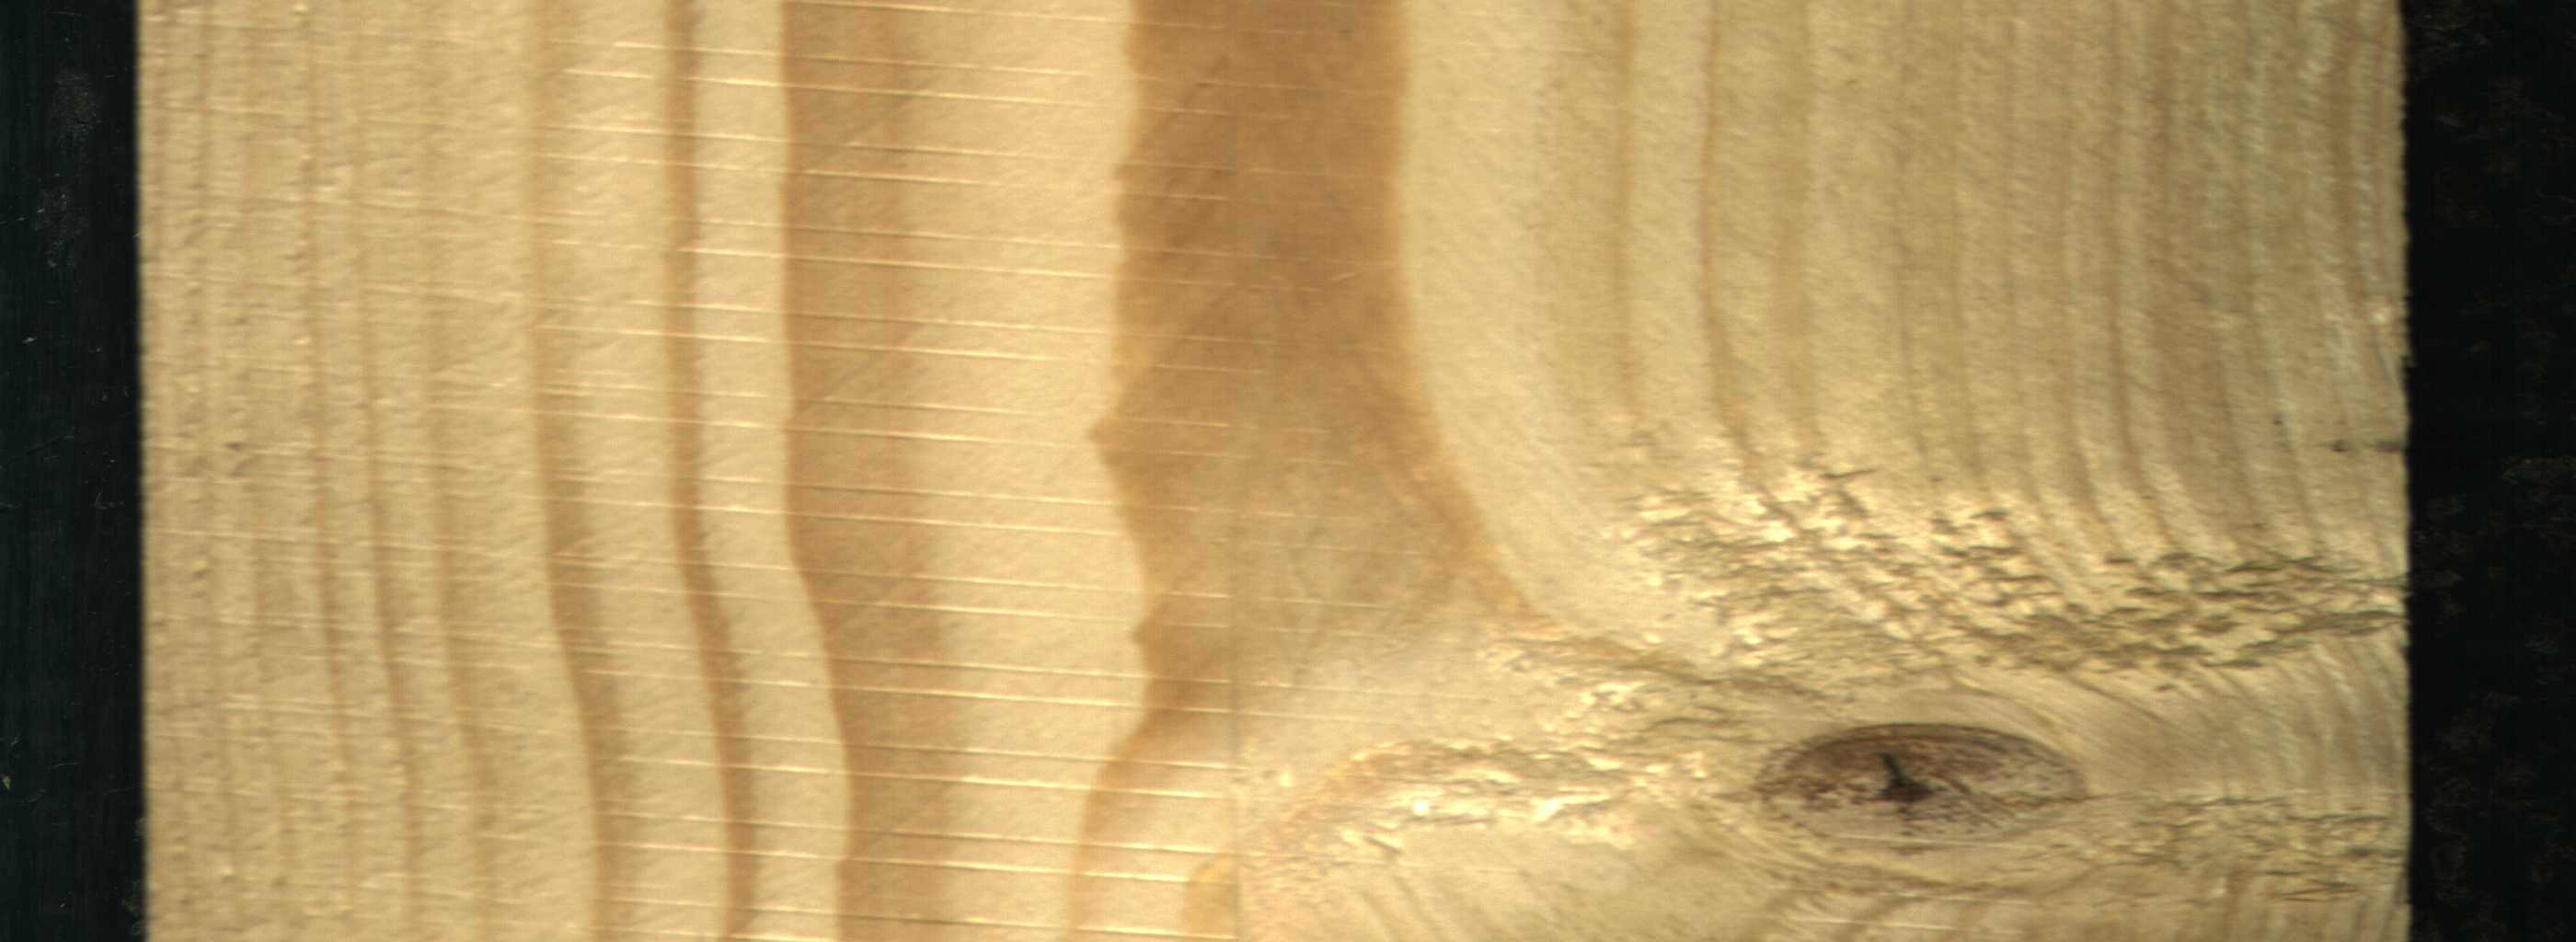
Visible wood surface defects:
Live_Knot